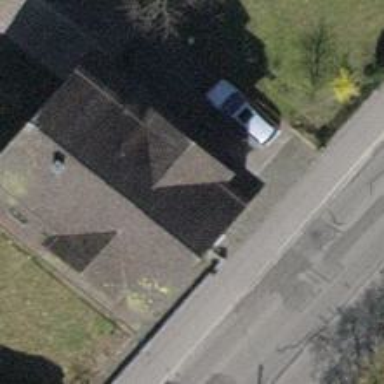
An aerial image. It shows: Gambrel-shaped tile roof on apartment building.